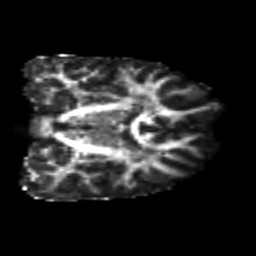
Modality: FA
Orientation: coronal
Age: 22
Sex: male
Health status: healthy
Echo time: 0.074 s